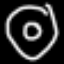
Label: donut